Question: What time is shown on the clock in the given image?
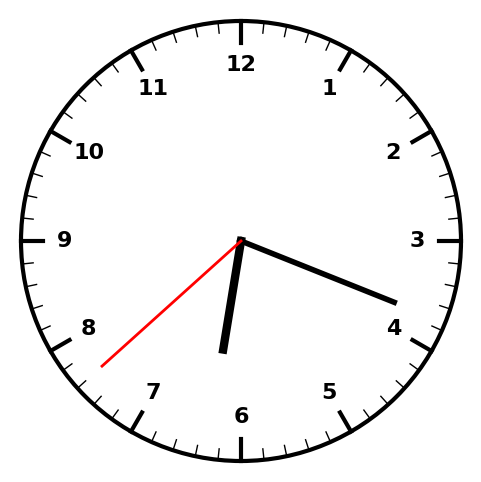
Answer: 06:18:38